Field crop: maize
Growth stage: 1
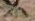
Species: atriplex